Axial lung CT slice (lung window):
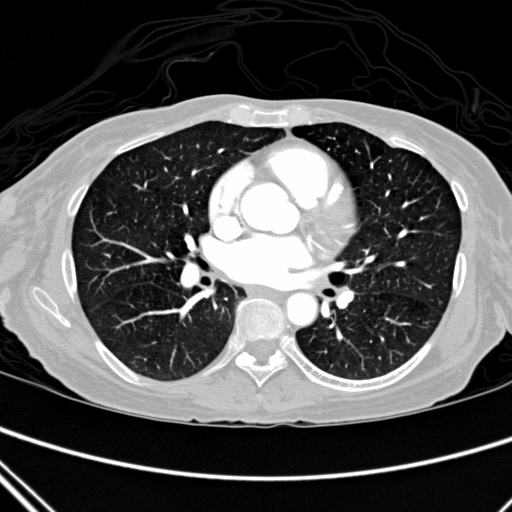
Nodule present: no